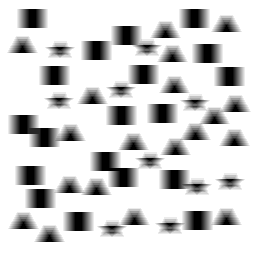
Squares: 19
Triangles: 19
Stars: 10
Total shapes: 48